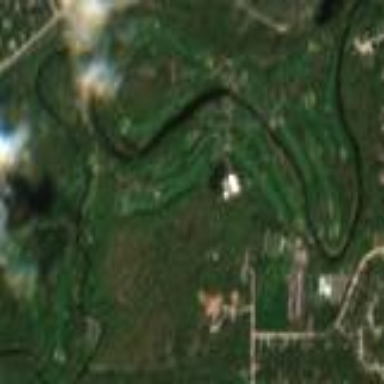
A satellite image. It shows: Golf course.